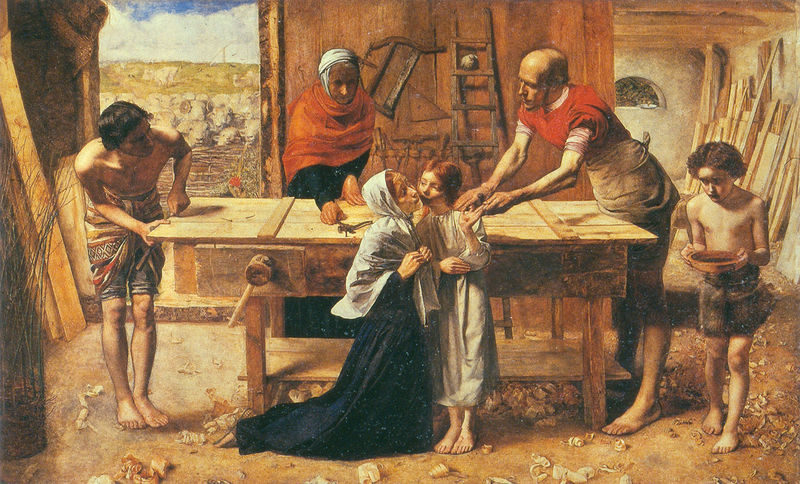
Titel: Christus im Hause seiner Eltern
Künstler: John Everett Millais
Institution: London, Tate Gallery
Schlagwörter: fuß, gemälde, mann, menschen, mädchen, fenster, frau, hell, holz, kleid, männer, tisch, tür, ausblick, rot, tuch, zaun, malerei, symbolismus, hose, wand, bibel, johannes, schale, taube, bild, weide, haare, eltern, familie, kind, mutter, tochter, vater, kinder, perspektive, arbeiten, leiter, menzel, bretter, junge, nägel, holztisch, knabe, handwerk, hobel, schreiner, säge, tischler, werkstatt, werkzeug, sklave, christus, jesus, zimmermann, präraffaeliten, maria, oma, schafe, sklaven, sohn, josef, joseph, schreinerei, verschlag, symbolistisch, holzspäne, sägespäne, tischlerei, werkbank, abraham, gehilfen, schraubstock, präraffaelitisch, jesus in der tischlerei, tishcler, göttliche familie